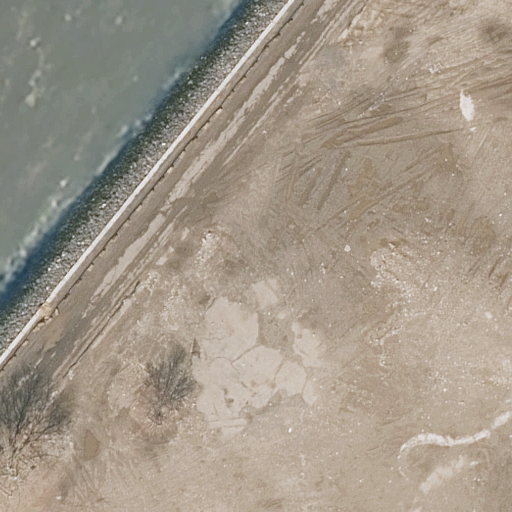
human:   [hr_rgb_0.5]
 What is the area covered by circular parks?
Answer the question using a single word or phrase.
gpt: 0m2

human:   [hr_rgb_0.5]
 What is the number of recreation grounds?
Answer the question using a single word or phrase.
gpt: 1

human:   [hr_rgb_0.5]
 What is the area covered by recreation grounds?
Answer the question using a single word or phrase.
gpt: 608m2

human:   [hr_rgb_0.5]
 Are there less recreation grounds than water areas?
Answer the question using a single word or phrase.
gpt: no

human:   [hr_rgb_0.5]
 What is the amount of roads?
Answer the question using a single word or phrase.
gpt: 1

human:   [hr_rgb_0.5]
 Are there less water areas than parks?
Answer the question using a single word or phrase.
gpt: no

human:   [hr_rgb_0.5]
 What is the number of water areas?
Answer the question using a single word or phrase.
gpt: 1

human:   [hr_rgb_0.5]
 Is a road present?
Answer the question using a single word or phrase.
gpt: yes

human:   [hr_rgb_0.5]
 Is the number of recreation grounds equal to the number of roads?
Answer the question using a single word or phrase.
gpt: yes

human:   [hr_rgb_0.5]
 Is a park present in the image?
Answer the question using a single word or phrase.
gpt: yes

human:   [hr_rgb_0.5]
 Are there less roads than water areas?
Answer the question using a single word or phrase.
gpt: no

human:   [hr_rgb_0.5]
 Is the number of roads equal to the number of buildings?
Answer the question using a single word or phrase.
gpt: no

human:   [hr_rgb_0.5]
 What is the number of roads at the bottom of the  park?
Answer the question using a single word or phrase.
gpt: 1

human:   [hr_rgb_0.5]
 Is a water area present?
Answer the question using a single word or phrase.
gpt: yes

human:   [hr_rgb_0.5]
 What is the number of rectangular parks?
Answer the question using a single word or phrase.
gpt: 1

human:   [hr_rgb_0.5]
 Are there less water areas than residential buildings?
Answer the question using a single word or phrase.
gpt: no

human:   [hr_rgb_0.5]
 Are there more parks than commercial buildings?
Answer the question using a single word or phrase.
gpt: yes

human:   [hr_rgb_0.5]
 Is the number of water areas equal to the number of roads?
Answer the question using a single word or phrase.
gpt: yes

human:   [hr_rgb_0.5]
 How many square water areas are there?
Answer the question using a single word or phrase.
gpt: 0

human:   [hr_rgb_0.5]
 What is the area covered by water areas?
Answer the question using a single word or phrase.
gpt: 1435m2

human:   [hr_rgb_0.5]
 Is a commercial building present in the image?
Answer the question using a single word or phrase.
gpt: no

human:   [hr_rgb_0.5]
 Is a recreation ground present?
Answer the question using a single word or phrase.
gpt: yes

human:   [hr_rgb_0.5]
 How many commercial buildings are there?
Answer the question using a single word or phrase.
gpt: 0

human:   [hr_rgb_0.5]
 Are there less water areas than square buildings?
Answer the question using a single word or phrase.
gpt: no

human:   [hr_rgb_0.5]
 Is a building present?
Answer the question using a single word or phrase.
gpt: no

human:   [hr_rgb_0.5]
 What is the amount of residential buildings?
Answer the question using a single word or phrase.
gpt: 0

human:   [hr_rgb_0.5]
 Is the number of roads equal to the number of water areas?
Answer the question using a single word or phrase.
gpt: yes

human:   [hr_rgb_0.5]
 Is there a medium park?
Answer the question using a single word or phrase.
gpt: no

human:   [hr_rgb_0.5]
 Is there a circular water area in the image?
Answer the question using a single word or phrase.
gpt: no

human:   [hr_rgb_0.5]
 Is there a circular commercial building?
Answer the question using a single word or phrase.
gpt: no

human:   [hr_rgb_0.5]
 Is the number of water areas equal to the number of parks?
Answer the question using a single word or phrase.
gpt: yes

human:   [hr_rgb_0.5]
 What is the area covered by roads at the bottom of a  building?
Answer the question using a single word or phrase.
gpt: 0m2

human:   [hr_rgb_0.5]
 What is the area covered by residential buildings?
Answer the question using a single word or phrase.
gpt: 0m2

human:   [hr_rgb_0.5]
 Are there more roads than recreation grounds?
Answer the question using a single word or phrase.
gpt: no

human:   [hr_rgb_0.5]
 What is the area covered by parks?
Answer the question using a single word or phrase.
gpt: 7693m2

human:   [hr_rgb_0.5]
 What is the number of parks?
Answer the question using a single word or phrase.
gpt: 1

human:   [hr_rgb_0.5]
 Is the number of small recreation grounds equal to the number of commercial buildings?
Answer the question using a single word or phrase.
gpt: yes

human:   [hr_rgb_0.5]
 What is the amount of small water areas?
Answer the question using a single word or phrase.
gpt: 0

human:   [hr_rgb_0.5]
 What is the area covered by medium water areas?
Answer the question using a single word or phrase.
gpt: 0m2

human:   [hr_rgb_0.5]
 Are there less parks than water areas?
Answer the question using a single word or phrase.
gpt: no

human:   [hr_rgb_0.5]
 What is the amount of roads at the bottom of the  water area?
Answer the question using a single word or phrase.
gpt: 0

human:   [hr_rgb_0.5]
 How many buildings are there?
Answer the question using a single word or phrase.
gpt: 0

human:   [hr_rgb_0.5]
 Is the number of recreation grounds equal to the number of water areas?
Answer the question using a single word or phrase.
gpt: yes

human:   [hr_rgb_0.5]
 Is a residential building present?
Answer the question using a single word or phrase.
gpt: no

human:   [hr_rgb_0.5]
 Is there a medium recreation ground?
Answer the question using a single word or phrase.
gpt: no

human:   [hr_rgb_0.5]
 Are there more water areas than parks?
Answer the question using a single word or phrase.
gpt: no

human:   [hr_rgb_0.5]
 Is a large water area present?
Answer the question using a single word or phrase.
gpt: yes

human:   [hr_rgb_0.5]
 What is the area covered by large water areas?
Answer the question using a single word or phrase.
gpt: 1435m2

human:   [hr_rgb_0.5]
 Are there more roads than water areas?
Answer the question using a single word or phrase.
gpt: no

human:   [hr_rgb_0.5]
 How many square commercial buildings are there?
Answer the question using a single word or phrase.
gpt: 0

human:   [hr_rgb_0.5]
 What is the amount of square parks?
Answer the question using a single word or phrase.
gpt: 0

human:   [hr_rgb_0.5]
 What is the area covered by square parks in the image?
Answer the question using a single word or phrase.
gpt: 0m2

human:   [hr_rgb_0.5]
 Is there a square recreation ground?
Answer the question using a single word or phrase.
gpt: no

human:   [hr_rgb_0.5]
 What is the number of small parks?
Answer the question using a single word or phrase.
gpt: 0

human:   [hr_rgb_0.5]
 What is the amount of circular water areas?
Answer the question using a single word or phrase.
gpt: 0

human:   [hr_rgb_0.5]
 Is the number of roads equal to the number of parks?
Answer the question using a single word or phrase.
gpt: yes

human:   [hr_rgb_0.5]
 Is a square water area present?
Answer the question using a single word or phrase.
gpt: no

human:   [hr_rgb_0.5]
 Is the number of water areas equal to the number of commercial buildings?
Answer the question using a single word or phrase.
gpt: no

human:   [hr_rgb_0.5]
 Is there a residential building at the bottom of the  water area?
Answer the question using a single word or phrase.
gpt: no

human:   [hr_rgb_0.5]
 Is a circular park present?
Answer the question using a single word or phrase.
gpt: no

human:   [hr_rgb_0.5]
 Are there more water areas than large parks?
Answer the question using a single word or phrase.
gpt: no

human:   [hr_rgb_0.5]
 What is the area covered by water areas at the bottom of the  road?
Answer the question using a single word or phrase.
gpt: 0m2

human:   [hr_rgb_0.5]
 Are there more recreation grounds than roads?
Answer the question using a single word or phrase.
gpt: no

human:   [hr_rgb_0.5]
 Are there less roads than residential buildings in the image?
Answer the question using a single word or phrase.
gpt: no